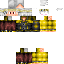
A male human skin with medium skin, wearing brown long hair dressed in a blue hoodie and brown pants, featuring a closed mouth.